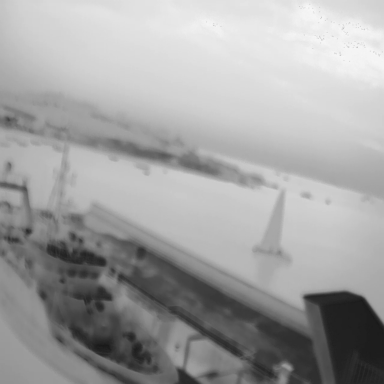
There are two objects shown in the infrared image, including a sailboat, and a container_ship.